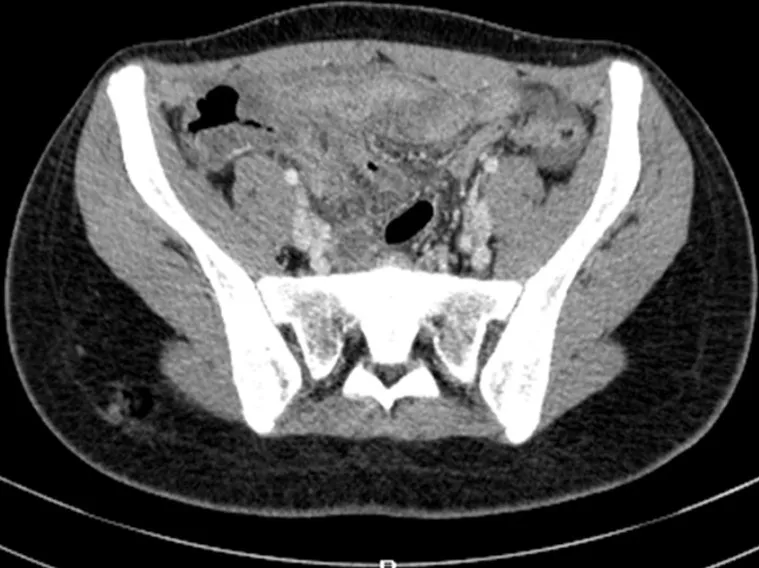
an axial CT scan of abdomen showing inflammatory features surrounding a blind-ending structure arising from the caecum.
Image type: radiology (ct)